Field crop: maize
Growth stage: 2
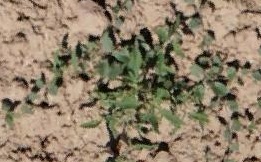
Species: convolvulus